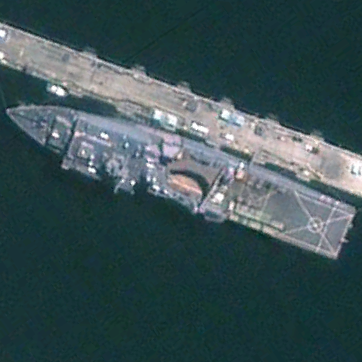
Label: combat